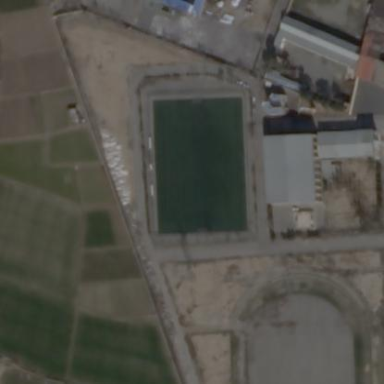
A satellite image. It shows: Soccer pitch for outdoor sports and leisure activities.